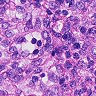
Metastatic tissue present: no